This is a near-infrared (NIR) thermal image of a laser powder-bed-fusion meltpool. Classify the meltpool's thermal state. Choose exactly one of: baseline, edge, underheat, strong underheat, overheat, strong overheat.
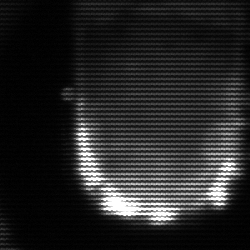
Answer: baseline